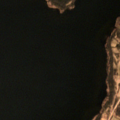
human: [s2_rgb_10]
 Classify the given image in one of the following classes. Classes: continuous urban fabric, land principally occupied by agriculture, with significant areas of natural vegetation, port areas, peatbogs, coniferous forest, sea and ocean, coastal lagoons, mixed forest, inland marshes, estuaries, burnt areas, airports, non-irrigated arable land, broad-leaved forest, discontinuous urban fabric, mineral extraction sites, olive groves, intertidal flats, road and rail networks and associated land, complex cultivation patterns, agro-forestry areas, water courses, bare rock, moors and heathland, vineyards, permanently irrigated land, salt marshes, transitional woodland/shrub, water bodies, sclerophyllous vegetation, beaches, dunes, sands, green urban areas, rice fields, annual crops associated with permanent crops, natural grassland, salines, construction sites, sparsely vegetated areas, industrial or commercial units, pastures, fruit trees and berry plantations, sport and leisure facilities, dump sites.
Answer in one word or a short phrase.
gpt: pastures, land principally occupied by agriculture, with significant areas of natural vegetation, broad-leaved forest, water bodies